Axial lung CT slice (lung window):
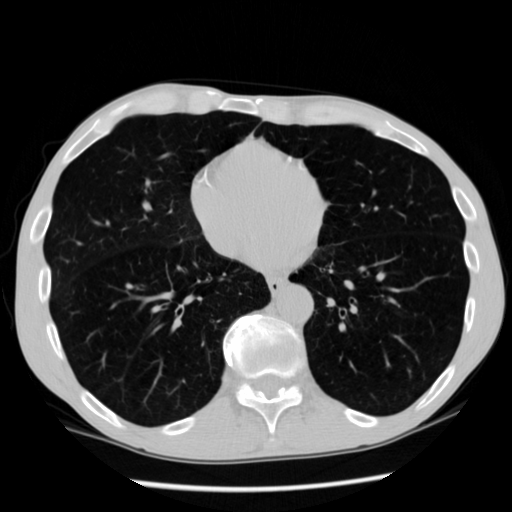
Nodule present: no